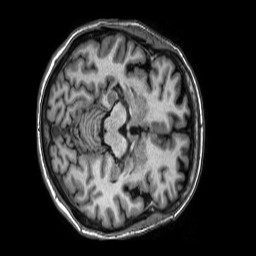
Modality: T1w
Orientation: axial
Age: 70
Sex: female
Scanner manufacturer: philips
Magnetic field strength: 1.5 T
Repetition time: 0.007022 s
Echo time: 0.003169 s